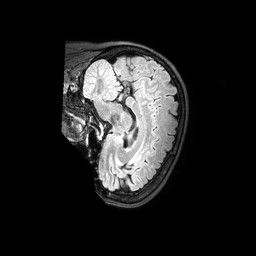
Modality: FLAIR
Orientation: sagittal
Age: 49
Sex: female
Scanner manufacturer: philips
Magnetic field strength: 3 T
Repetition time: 4.8 s
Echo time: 0.2798 s